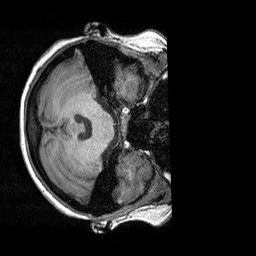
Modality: T1w
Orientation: axial
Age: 22
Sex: female
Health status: healthy
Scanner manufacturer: siemens
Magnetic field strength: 3 T
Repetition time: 2.3 s
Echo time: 0.00303 s